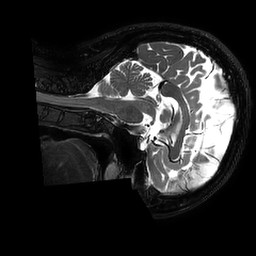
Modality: T2w
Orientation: sagittal
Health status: ill
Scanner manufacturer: philips
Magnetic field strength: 3 T
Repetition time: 2.5 s
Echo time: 0.331 s